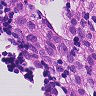
Metastatic tissue present: yes